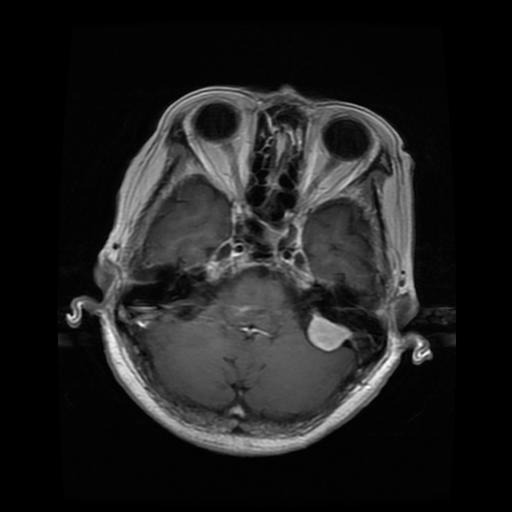
Label: meningioma